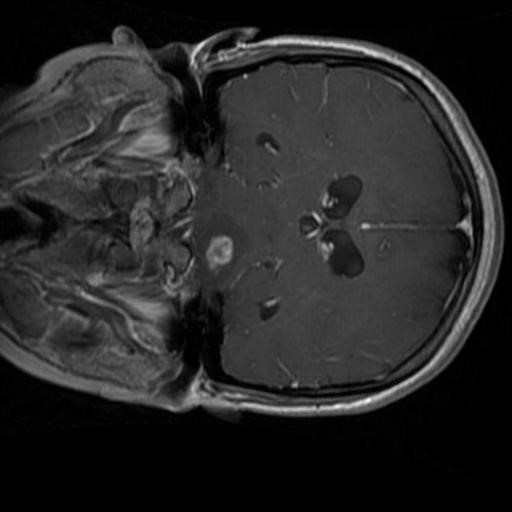
Label: brain_glioma